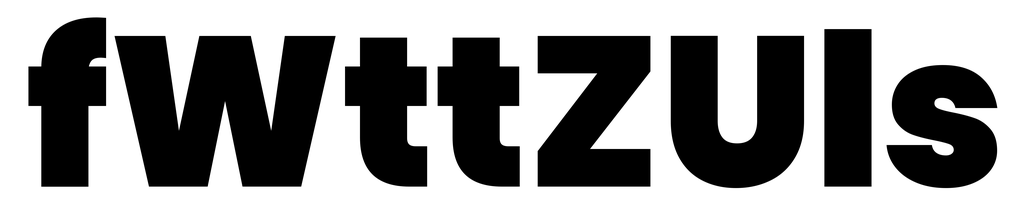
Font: Poppins-Black